【题型】选择题　【知识点】函数　【难度】easy
已知幂函数 $f(x)$ 满足 $f(\sqrt{5}) = 5\sqrt{5}$，则（ \quad ）

A. $f(x) = x^3$ \qquad\qquad\qquad\qquad\qquad B. $f(x) = \sqrt{5}x^2$

C. $f(x)$ 的图象经过原点 \qquad\qquad\qquad D. $f(x)$ 的图象不经过第二象限
【解答】
【答案】 ACD

【分析】 根据幂函数的概念与指数幂的运算得 $f(x) = x^3$，结合图象逐项判断即可得答案.

【详解】 设幂函数 $f(x) = x^\alpha$，根据题意可得 $5\sqrt{5} = (\sqrt{5})^\alpha$，解得 $\alpha = 3$，则 $f(x) = x^3$，

$f(x)$ 的图象如图所示：

则 $f(x)$ 的图象经过原点，不经过第二象限.

故选：ACD.
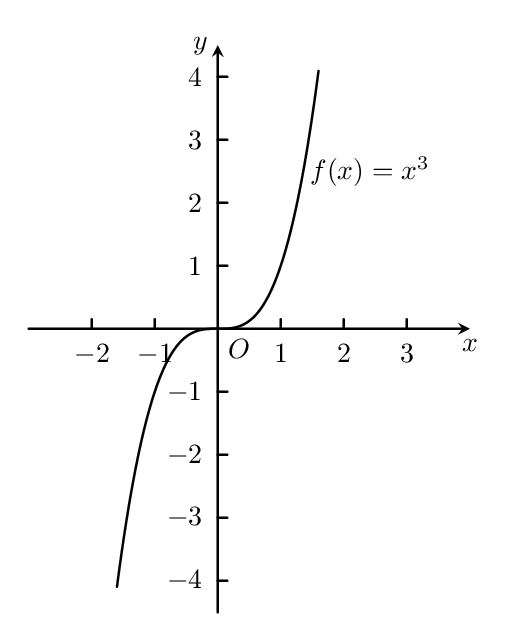